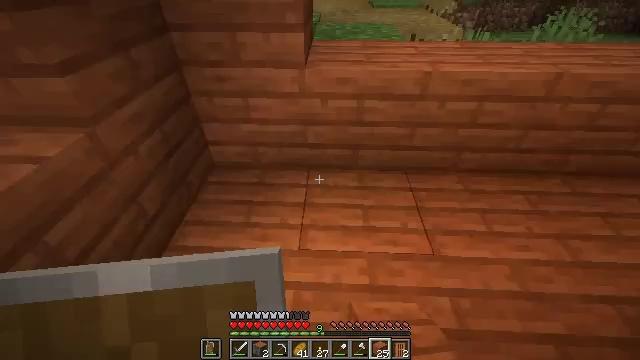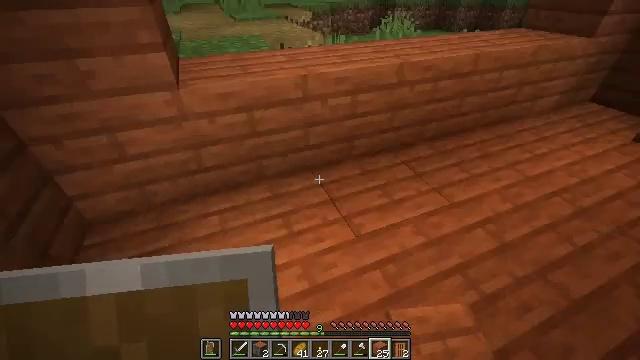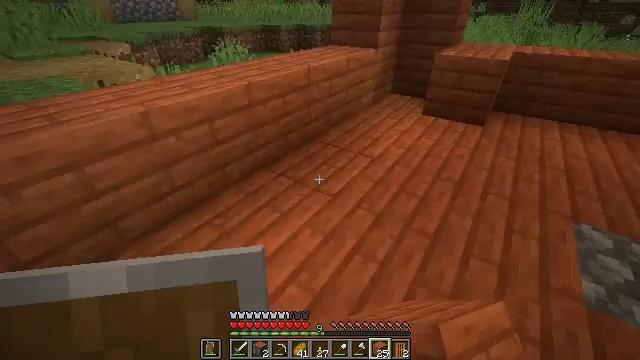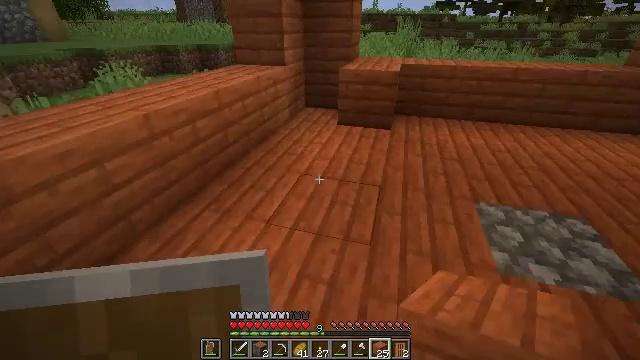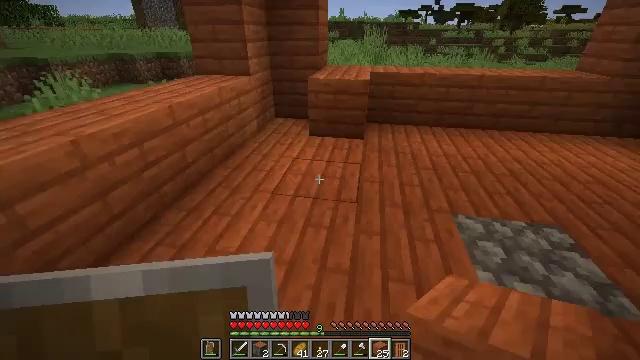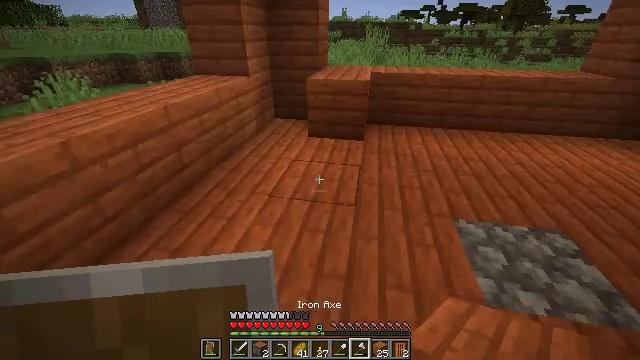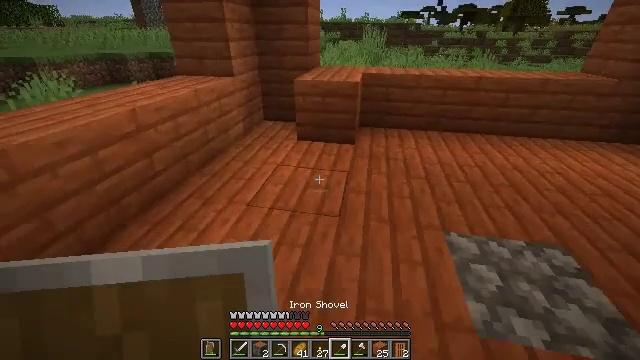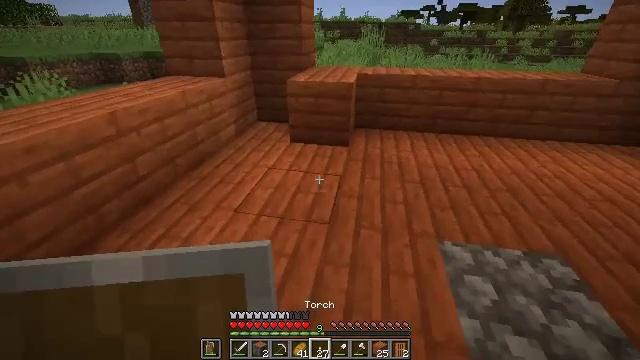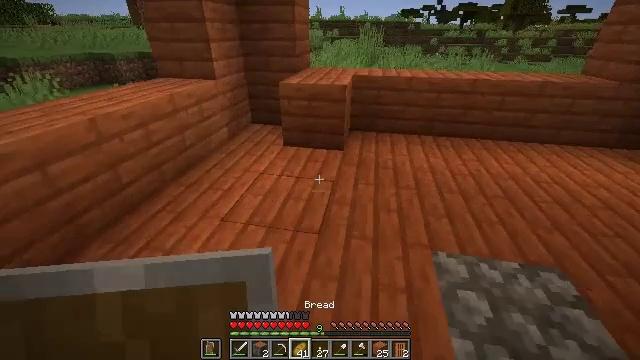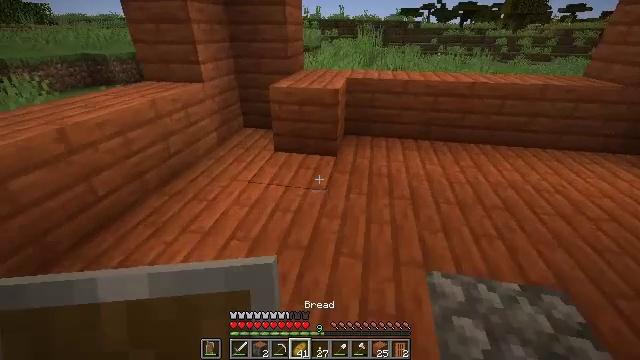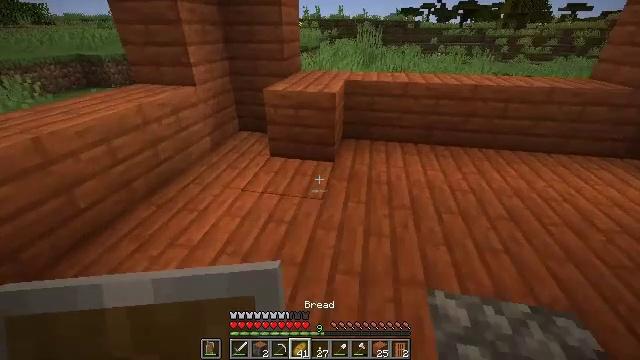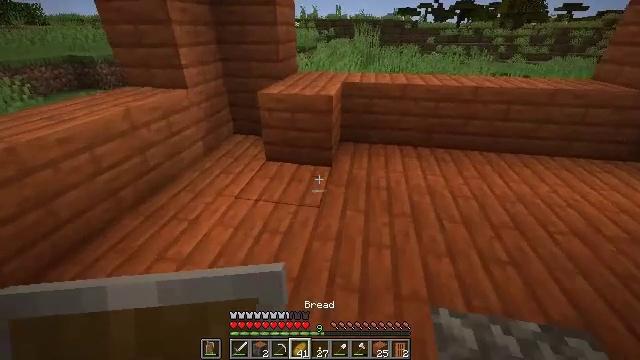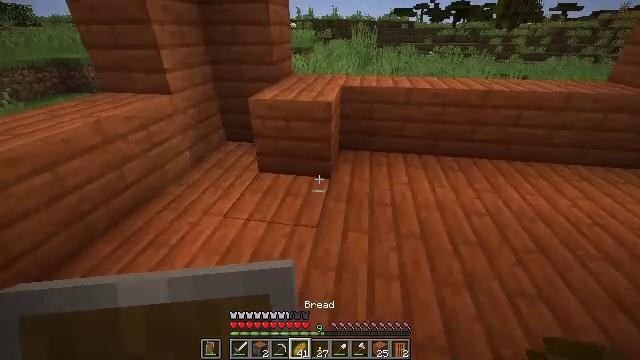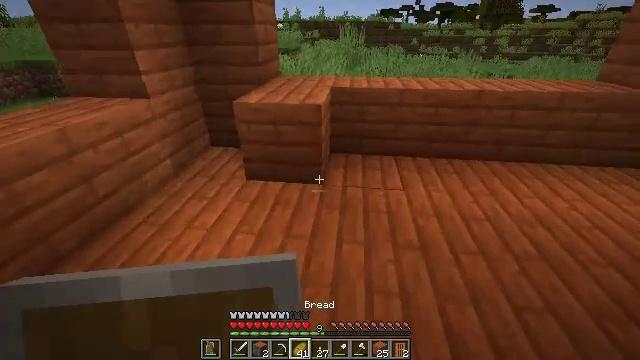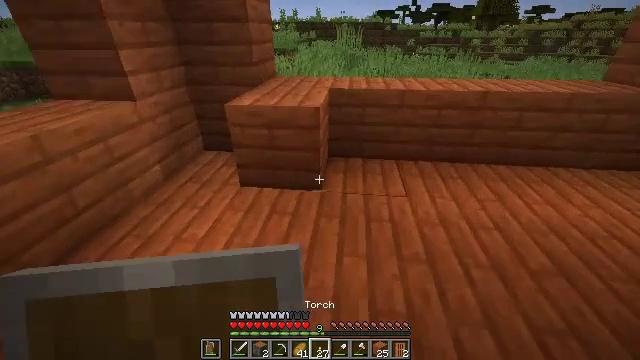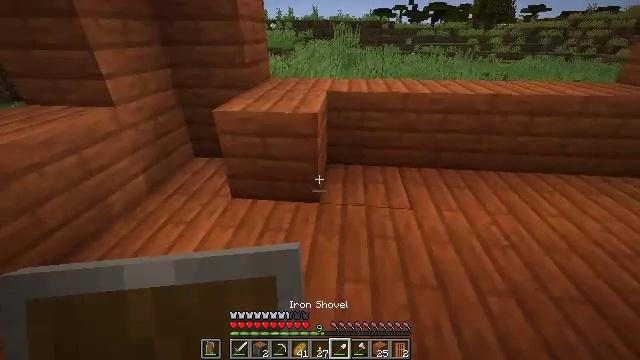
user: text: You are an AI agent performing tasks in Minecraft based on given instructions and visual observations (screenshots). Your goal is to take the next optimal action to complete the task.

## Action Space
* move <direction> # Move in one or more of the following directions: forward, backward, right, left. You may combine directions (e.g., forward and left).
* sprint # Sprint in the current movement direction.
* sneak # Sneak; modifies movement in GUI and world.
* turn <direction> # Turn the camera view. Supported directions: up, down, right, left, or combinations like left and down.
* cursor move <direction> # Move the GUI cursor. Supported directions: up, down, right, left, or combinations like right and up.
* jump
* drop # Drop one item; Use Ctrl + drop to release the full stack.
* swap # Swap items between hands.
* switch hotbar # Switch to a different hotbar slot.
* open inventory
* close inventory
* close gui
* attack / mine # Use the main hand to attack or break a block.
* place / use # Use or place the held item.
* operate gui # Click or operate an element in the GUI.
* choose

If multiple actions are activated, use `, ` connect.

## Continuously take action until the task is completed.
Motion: motion action
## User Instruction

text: Break the existing acacia planks.
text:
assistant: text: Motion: turn right and up
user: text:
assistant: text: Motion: move forward, turn right and up
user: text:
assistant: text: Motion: move forward, turn right and up
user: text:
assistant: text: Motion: move forward and move right, turn right and up
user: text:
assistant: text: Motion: move forward and move right
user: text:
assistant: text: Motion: move forward and move right
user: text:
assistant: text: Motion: move forward and move right
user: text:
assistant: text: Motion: move forward and move right
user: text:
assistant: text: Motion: move forward
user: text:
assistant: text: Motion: move forward
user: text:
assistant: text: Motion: move forward
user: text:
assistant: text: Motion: move forward
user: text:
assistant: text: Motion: move forward, turn right
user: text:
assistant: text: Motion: move forward
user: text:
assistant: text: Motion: move forward
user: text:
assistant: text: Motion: move forward
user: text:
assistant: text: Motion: no_op
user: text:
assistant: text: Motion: no_op
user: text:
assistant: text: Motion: no_op
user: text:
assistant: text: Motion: no_op
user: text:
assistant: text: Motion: no_op
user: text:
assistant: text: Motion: turn left
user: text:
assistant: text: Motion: turn left
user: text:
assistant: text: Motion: no_op
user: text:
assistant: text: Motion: attack / mine
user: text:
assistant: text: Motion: attack / mine
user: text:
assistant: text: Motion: attack / mine
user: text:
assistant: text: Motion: attack / mine
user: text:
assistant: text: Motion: attack / mine
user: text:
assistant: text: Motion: attack / mine